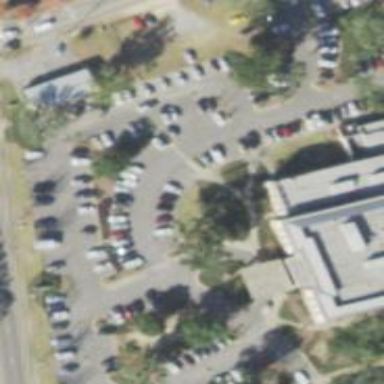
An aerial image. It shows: Parking space is available.